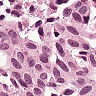
Metastatic tissue present: yes